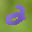
Label: 2